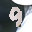
Label: 9